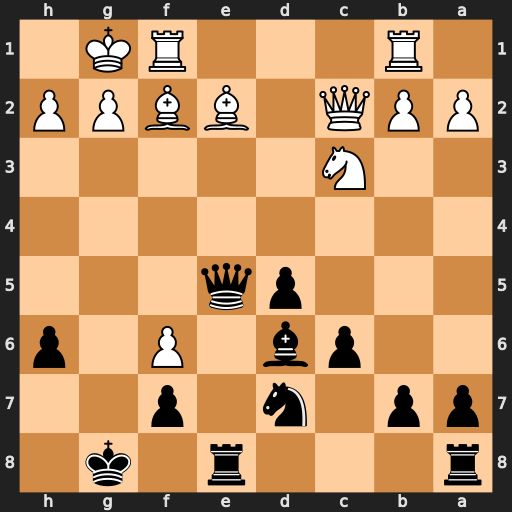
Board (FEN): r3r1k1/pp1n1p2/2pb1P1p/3pq3/8/2N5/PPQ1BBPP/1R3RK1
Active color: b
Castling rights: -
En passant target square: -
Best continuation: Qxh2#